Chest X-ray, PA view. Patient: 66 years old, sex M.
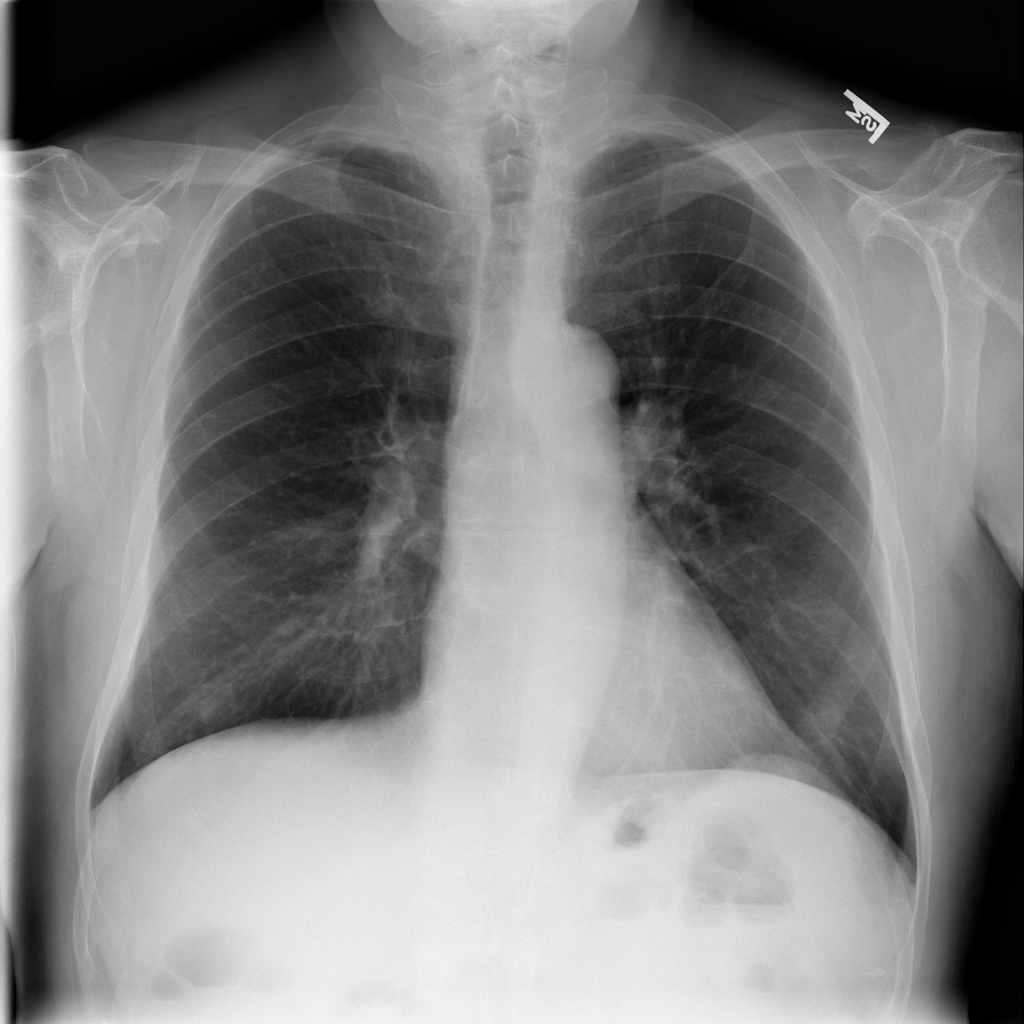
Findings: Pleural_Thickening